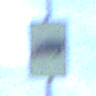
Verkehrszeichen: KFZZulaessigeGesamtmasse3Komma5TOhnePfeilsymbol
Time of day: Dawn
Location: Outdoor (Urban)
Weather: PartlyCloudy
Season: NotSpecified
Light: Natural